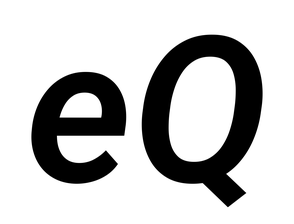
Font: Roboto-Italic_SemiBold_Italic